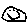
Label: smiley face